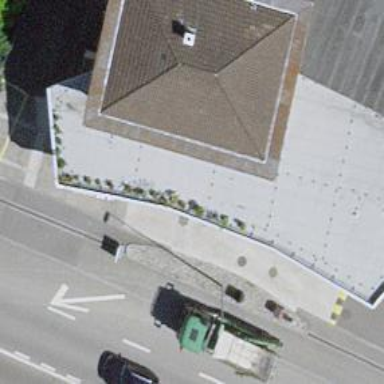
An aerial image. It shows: Fuel station.